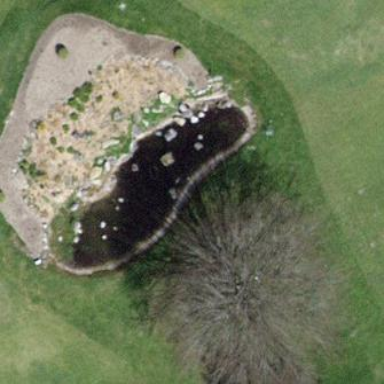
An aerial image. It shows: Penalty area on golf course.